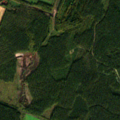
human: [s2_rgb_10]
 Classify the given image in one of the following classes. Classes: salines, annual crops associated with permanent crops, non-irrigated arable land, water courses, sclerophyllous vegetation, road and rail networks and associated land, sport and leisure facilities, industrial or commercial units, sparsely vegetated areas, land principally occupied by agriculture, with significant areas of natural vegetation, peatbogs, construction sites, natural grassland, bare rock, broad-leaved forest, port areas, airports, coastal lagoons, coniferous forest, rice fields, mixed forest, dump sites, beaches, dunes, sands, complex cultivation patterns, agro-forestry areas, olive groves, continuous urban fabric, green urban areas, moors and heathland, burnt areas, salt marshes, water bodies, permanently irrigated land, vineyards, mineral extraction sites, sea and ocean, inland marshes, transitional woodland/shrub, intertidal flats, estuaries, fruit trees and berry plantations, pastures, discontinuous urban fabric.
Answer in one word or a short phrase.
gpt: non-irrigated arable land, coniferous forest, mixed forest